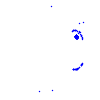
Particle: kaon